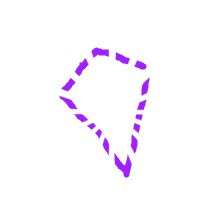
Shape: kite